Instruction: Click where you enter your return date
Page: home
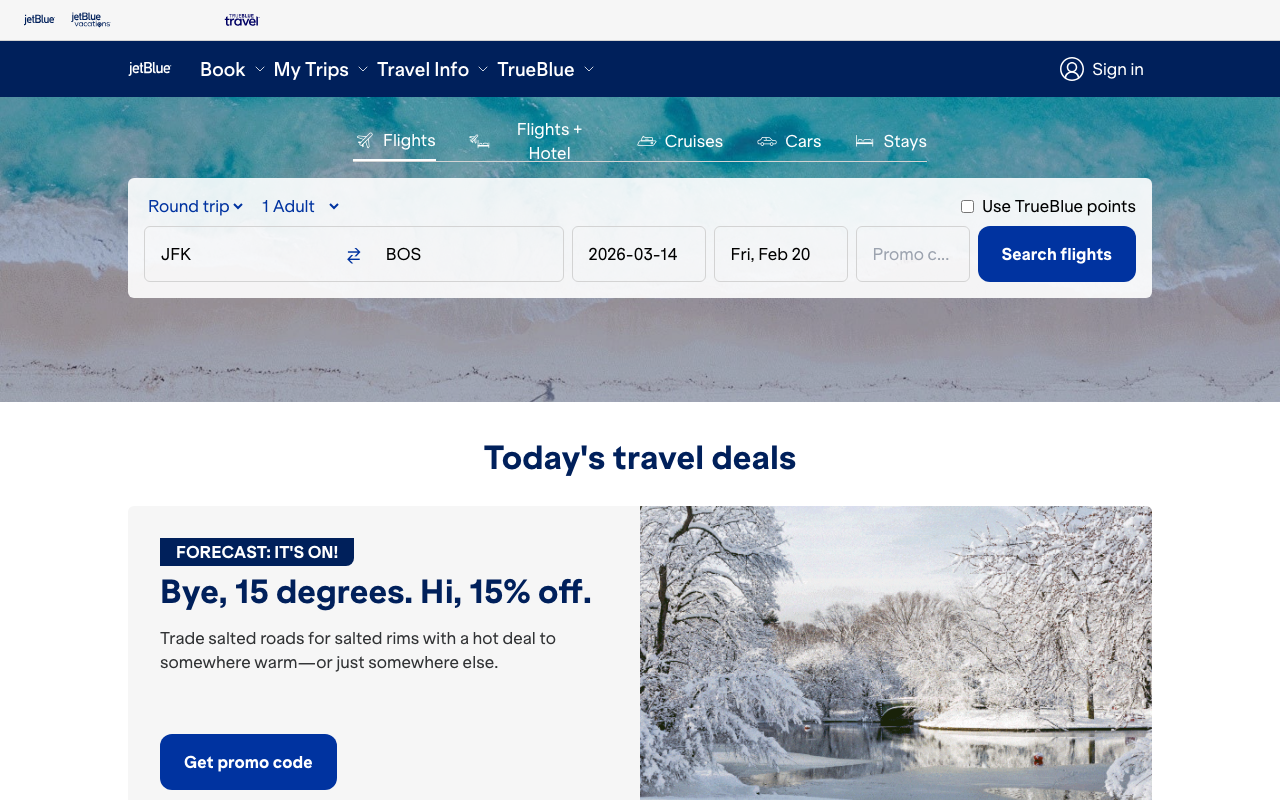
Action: click